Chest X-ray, PA view. Patient: 25 years old, sex M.
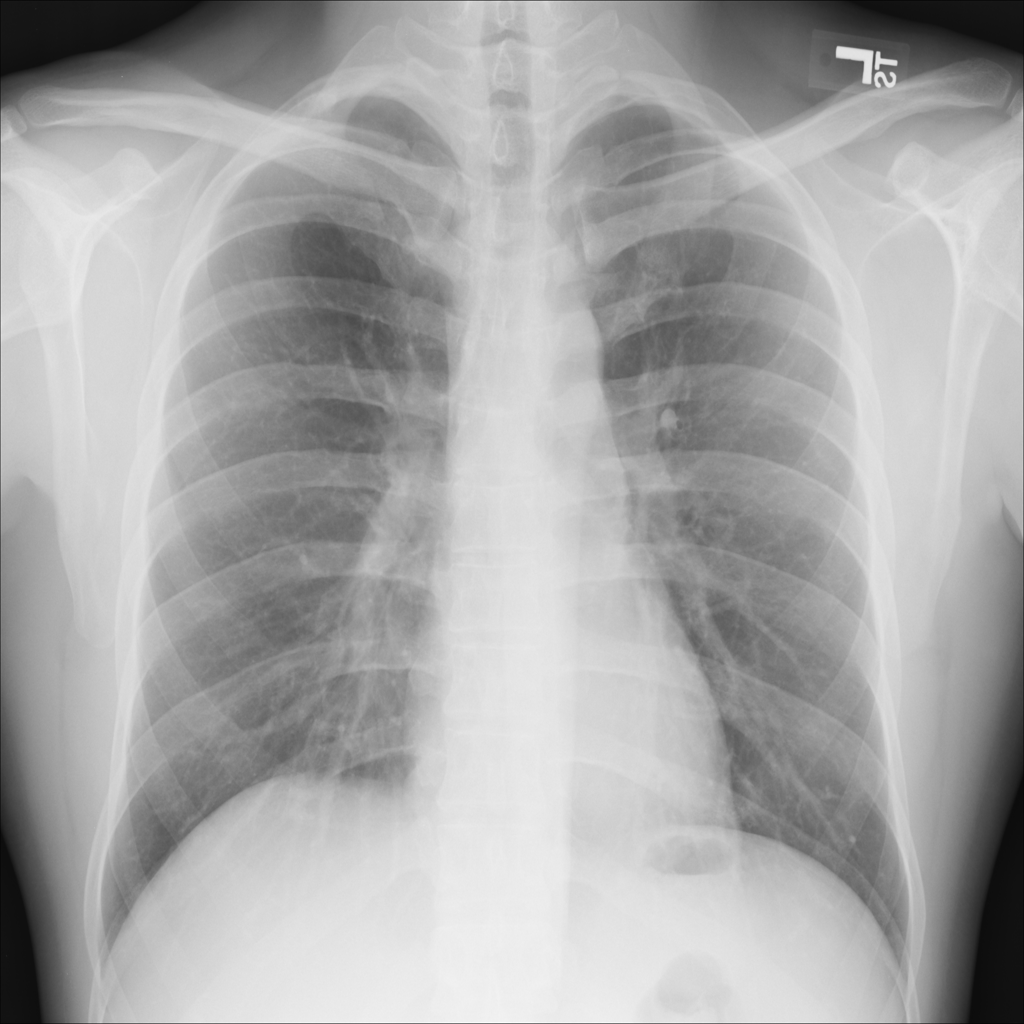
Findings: No Finding